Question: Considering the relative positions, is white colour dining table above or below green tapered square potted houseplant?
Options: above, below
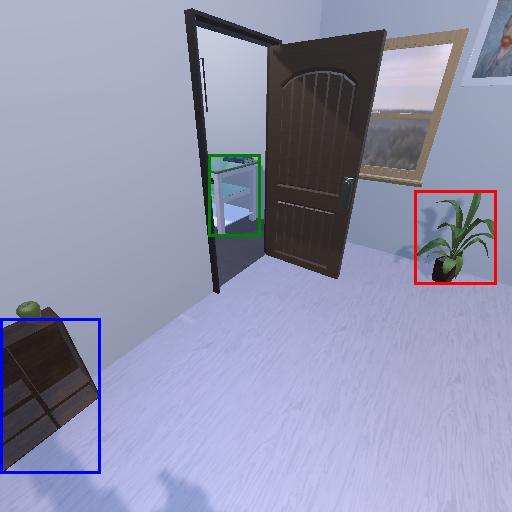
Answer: above